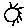
Label: sun